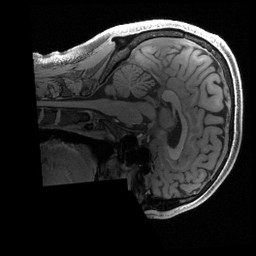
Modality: T1w
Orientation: sagittal
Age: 26
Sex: male
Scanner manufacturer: siemens
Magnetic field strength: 3 T
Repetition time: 2.4 s
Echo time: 0.00222 s